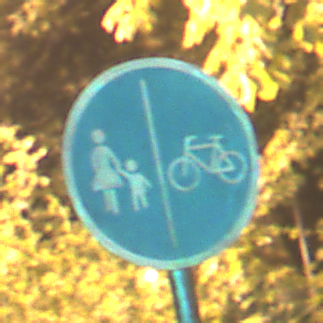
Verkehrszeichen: GetrennterRadUndGehwegRadwegRechts
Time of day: Night
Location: Outdoor (Urban)
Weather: PartlyCloudy
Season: NotSpecified
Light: Artificial